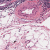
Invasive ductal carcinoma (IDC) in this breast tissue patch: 0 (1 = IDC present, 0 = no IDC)